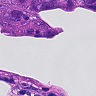
Metastatic tissue present: yes